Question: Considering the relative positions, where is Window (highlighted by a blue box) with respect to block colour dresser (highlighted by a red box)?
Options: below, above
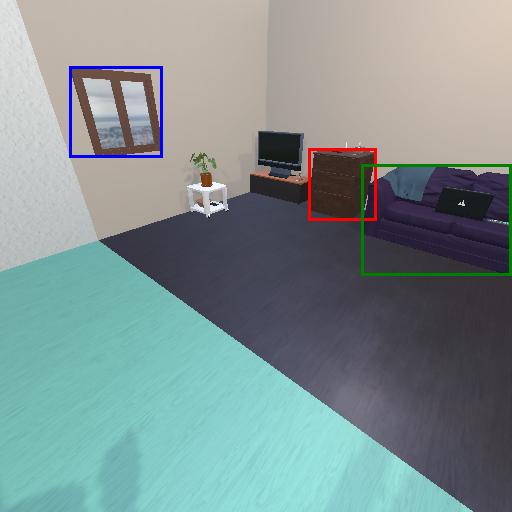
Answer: below